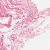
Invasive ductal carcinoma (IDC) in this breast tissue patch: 0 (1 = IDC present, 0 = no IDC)